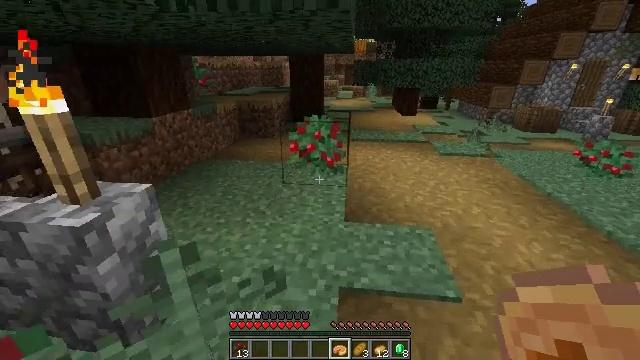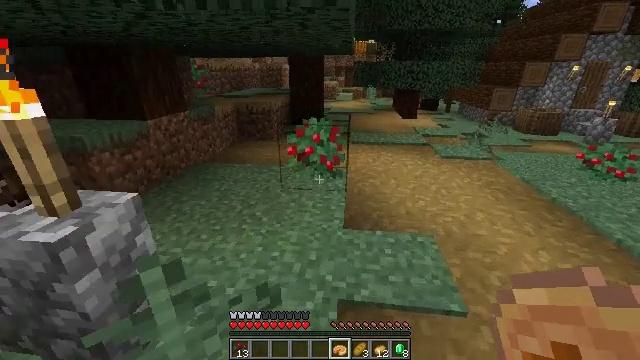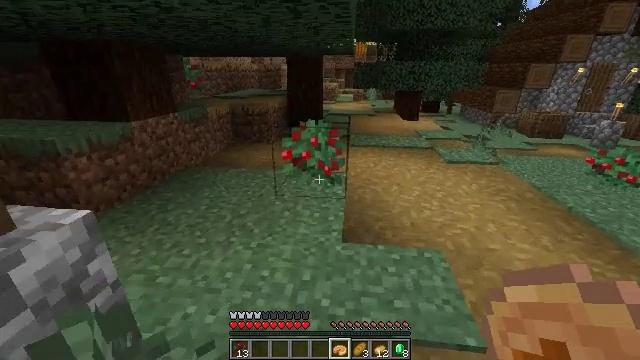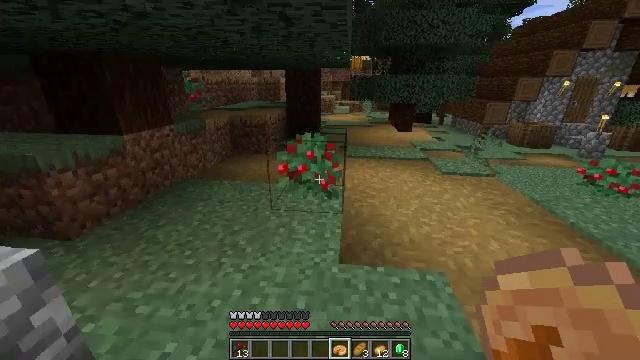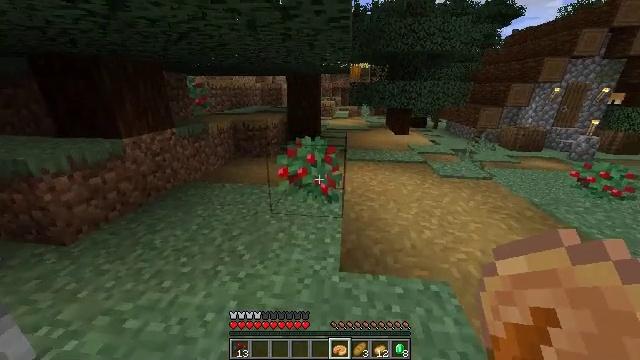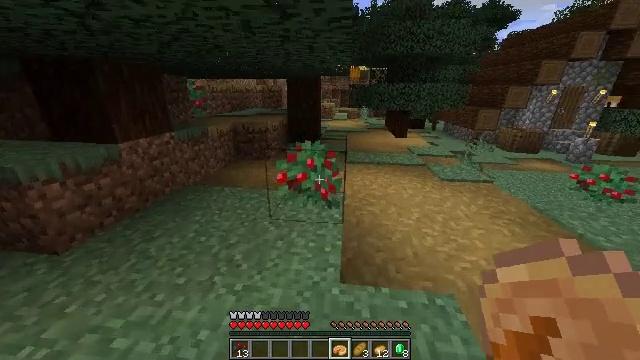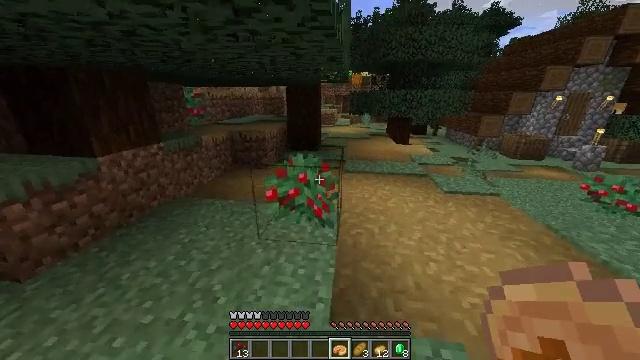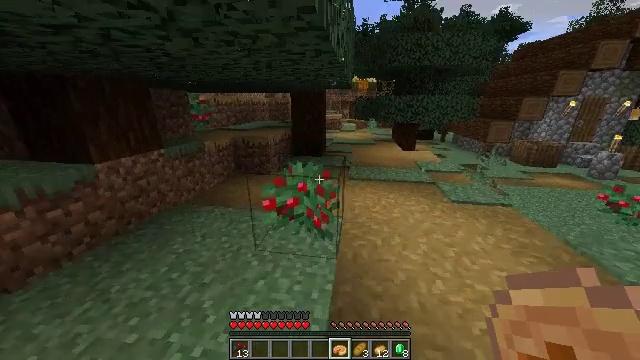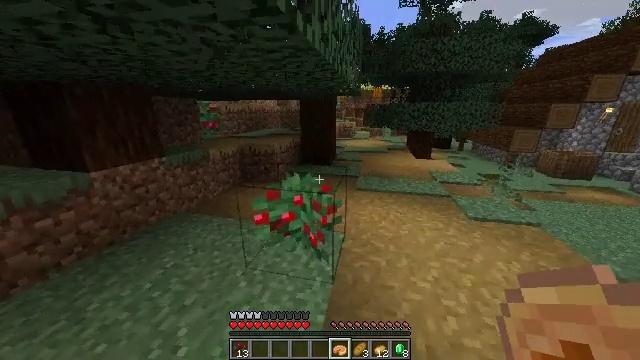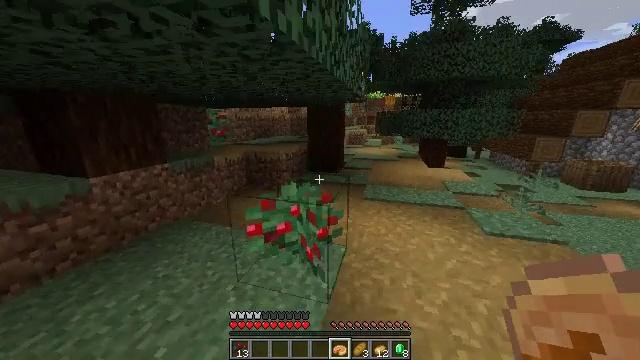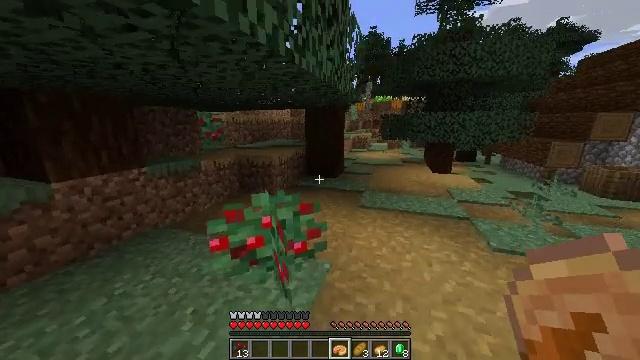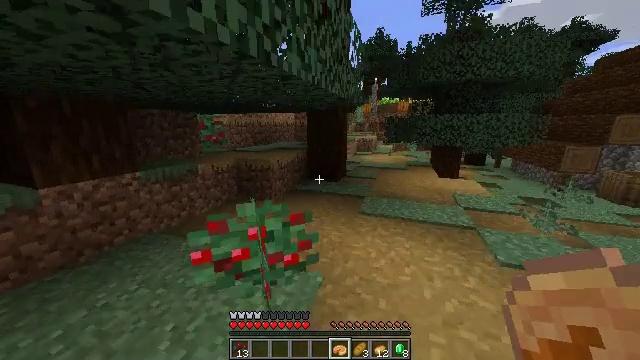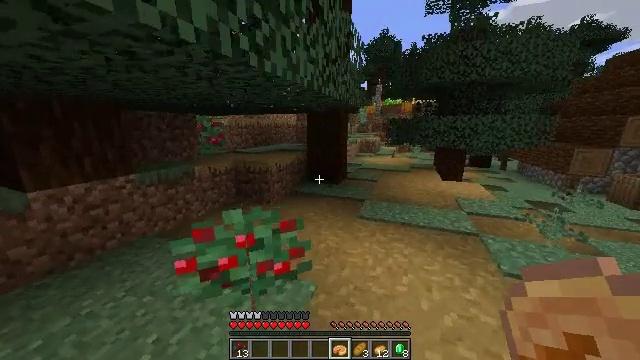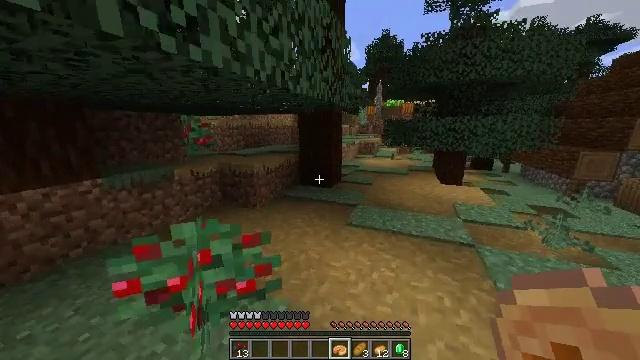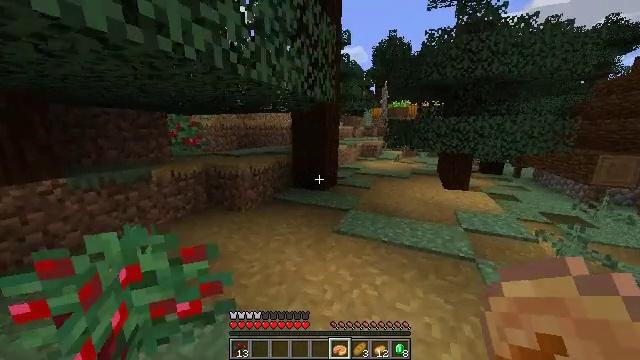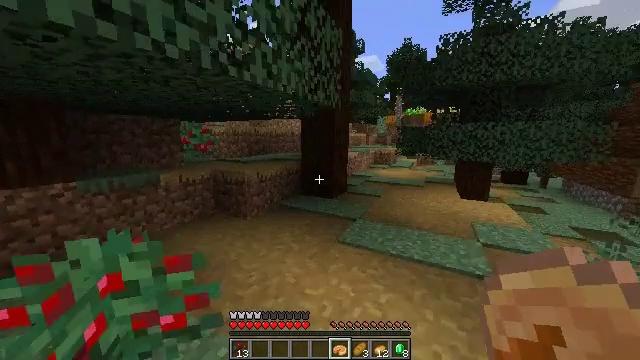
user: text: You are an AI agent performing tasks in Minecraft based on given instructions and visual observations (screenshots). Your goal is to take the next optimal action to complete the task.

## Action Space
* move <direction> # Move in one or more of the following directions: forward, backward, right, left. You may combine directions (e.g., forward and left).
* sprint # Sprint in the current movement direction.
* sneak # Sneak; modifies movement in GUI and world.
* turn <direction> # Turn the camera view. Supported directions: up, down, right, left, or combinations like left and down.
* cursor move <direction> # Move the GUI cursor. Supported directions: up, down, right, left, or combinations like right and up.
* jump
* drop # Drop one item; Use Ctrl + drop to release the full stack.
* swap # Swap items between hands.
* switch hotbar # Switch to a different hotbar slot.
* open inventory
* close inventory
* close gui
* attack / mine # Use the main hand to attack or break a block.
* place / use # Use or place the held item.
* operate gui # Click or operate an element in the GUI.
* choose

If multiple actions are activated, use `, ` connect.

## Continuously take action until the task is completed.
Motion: motion action
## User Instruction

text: Pick up the purple carpet from the ground.
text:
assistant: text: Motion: move forward
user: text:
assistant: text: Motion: move forward, sprint
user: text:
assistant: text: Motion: move forward, sprint, turn up
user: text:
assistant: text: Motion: move forward, sprint
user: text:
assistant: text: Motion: move forward and move right, sprint
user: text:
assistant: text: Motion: move forward and move right, sprint, turn left
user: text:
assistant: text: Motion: move forward and move right, sprint, turn left and up
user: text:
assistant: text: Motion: move forward and move right, turn left and up
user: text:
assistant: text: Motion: move forward and move right, turn left and up
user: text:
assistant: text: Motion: move forward and move right, turn left and up
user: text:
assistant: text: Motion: move forward and move right, turn left
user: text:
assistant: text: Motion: move forward and move right, turn left
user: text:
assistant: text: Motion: move forward and move right
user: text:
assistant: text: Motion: move forward and move right, turn left
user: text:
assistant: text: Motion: move forward and move right, turn left and up
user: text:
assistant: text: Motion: move forward and move right, turn left and up
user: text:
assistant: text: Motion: move forward and move right, turn left
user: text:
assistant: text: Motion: move forward and move right
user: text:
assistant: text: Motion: move forward and move right
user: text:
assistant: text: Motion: move forward and move right
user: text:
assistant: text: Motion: move forward and move right
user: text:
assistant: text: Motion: move forward
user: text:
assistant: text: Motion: move forward
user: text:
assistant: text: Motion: move forward
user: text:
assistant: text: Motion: move forward, turn right
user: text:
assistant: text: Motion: move forward, turn right and up
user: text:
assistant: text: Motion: move forward, turn right and up
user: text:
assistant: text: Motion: move forward, turn right
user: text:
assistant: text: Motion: move forward, turn right and up
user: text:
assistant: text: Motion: move forward, turn right